Interaction volume radius: 5 \u00c5
Interaction volume height: 10 \u00c5
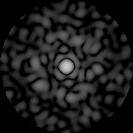
Disorder parameter: 0.8363